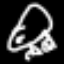
Label: frog